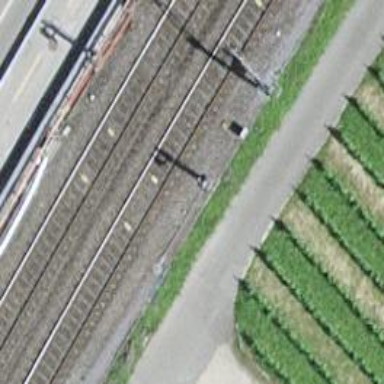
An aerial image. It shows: Single-track electrified railway with contact line.